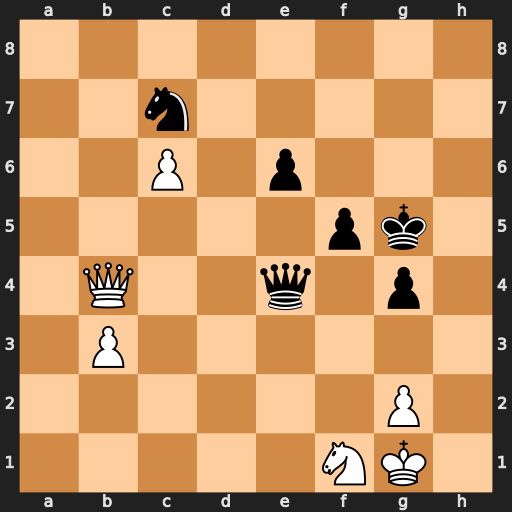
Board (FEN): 8/2n5/2P1p3/5pk1/1Q2q1p1/1P6/6P1/5NK1
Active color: w
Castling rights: -
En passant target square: -
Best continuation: Qe7+ Kg6 Qxc7